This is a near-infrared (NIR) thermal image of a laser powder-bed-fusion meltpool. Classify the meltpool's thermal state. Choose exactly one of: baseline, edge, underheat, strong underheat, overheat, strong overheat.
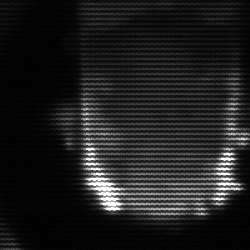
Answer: baseline